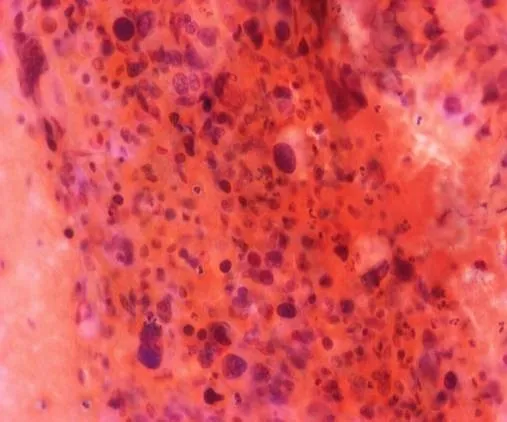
Fine-needle aspiration biopsy smear of the thyroid (Papanicolaou stain).
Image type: pathology (papanicolaou)